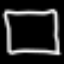
Label: square